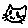
Label: cat